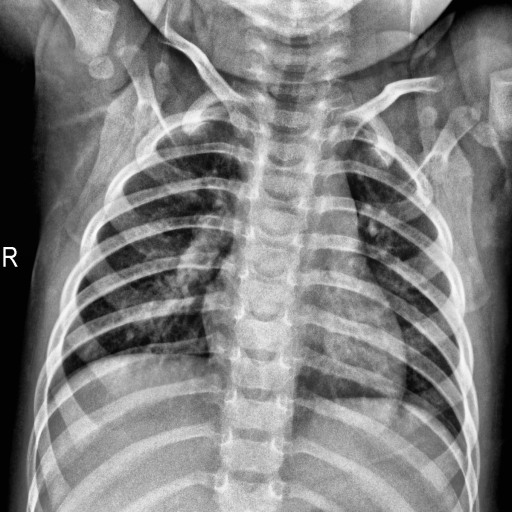
Finding: NORMAL